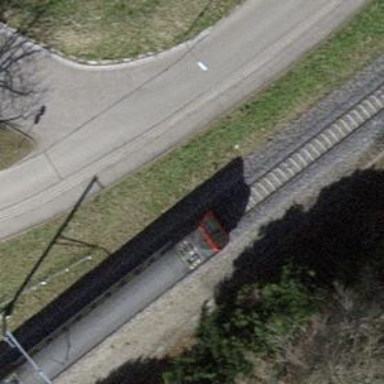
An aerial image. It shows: Single-track railway with electrified contact lines.